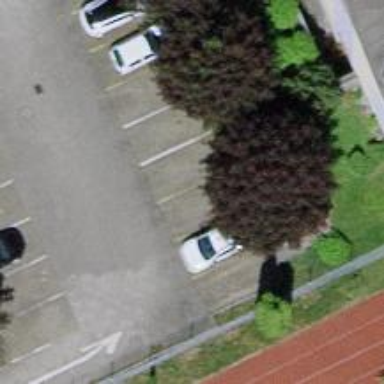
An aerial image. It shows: Car-sharing service available at this location.